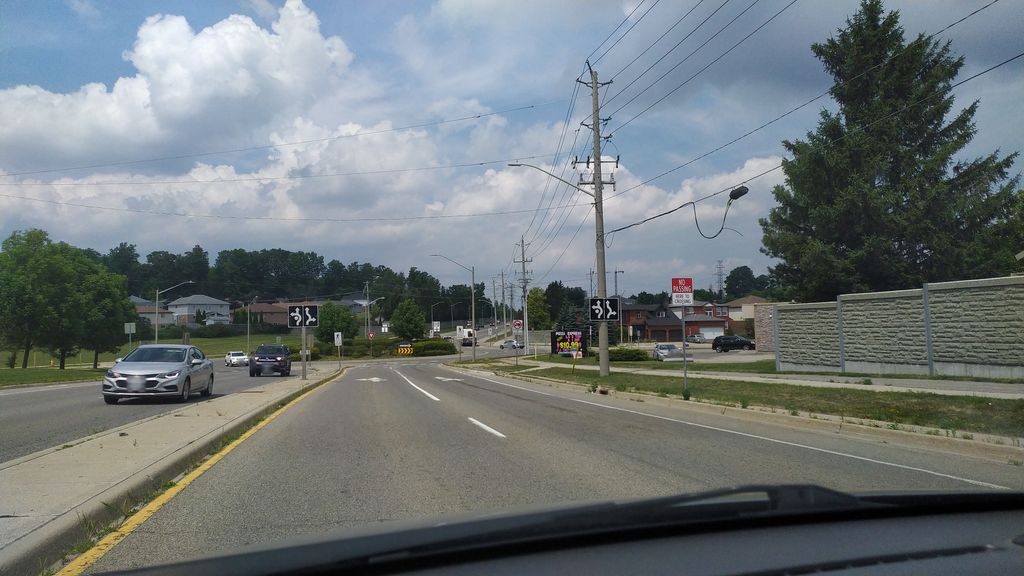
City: kitchener-waterloo